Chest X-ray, PA view. Patient: 39 years old, sex F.
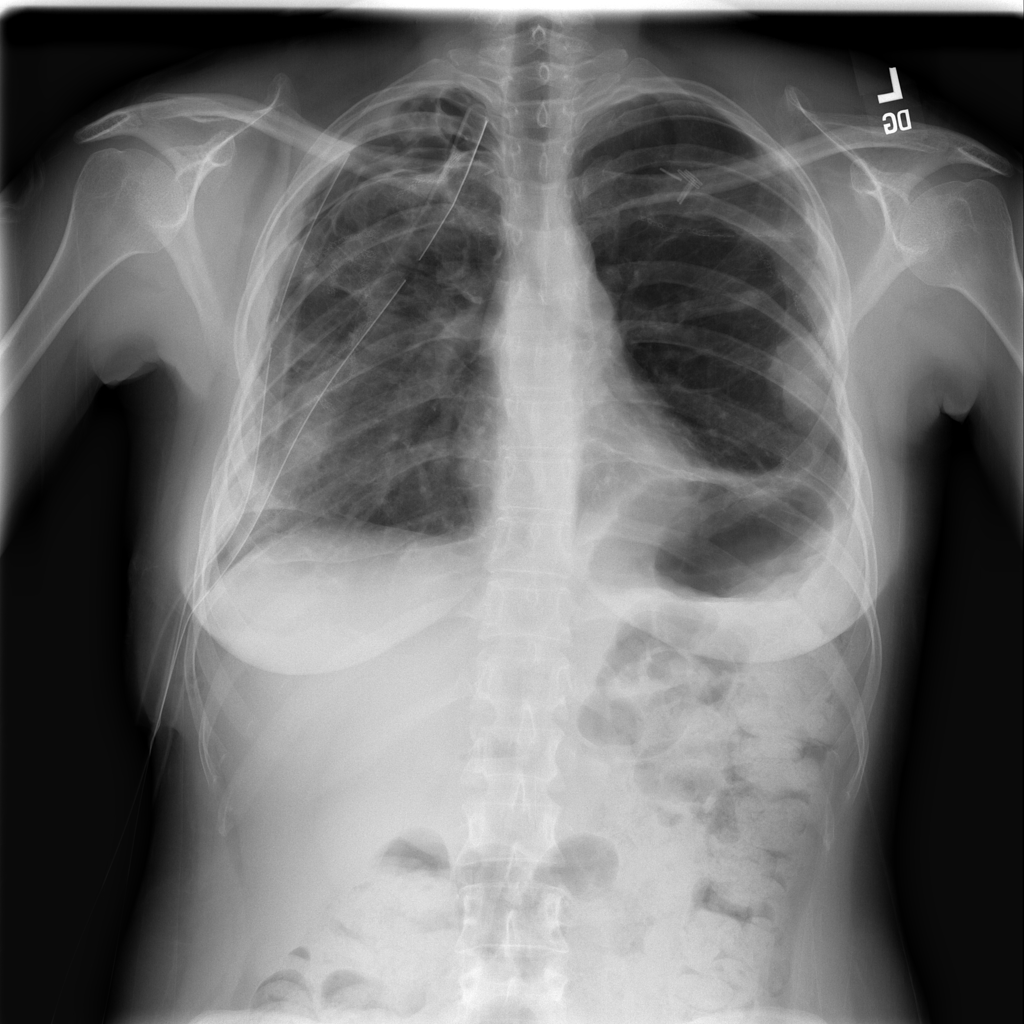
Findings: Mass, Pneumothorax